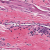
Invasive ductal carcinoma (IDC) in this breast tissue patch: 0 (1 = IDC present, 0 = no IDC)